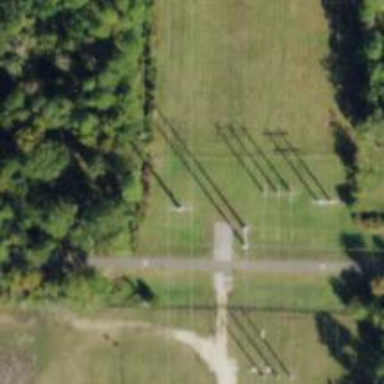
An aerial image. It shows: Tower or pole used for power transmission.